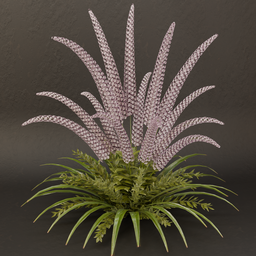
Label: nature